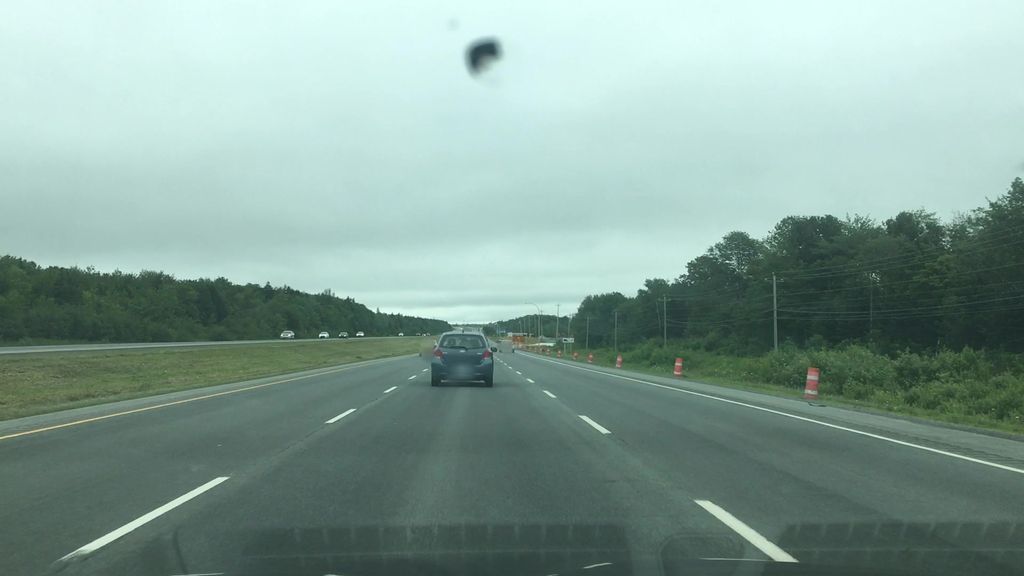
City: halifax